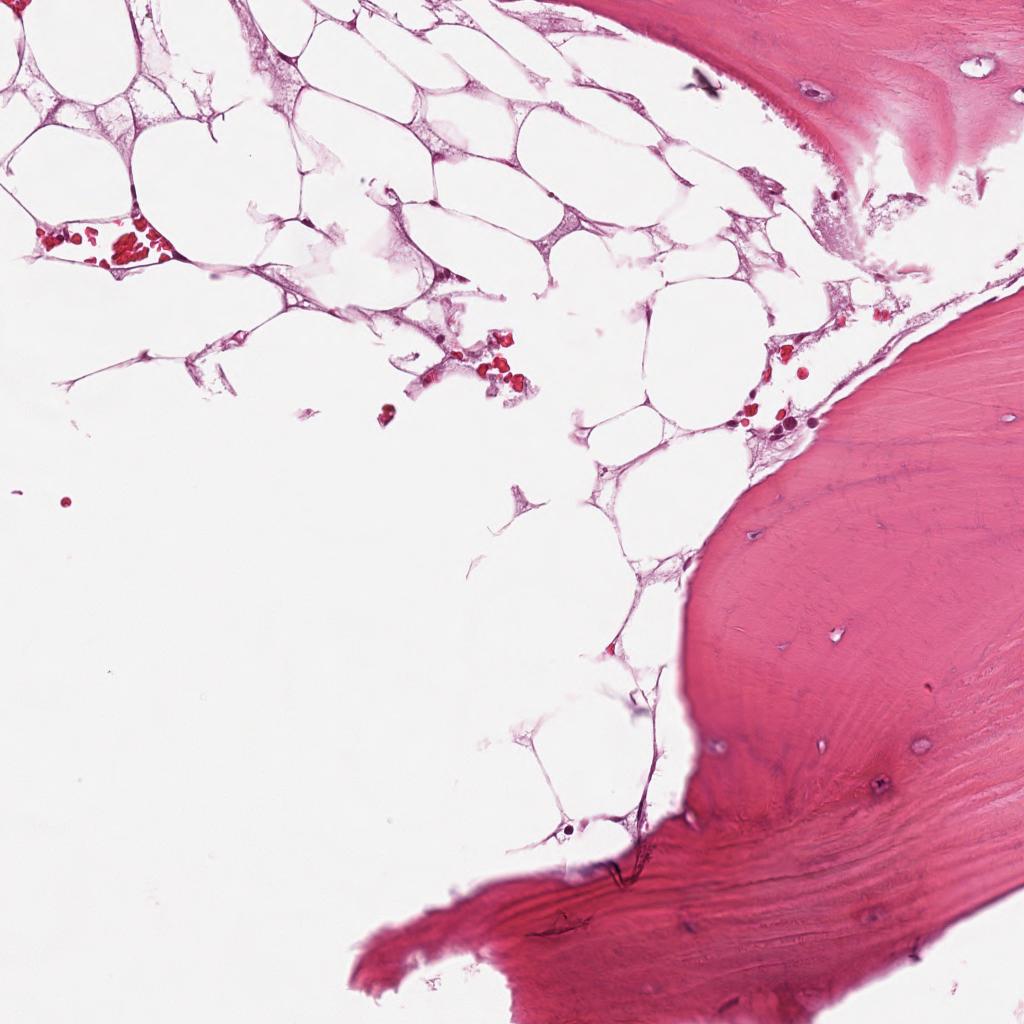
Label: Non-Tumor